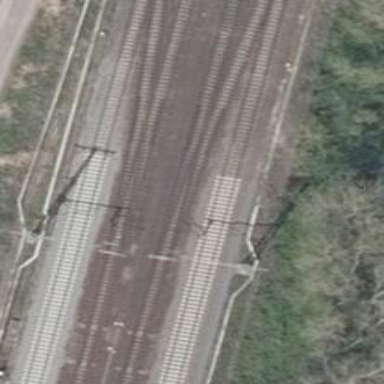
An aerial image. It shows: Railway track with contact line for electrification.